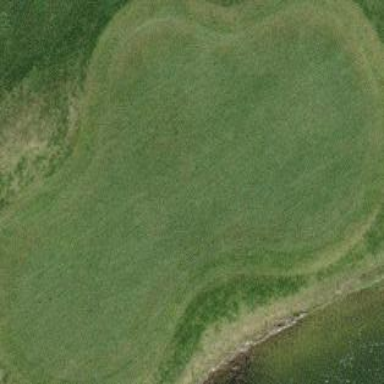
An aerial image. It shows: Golf green.